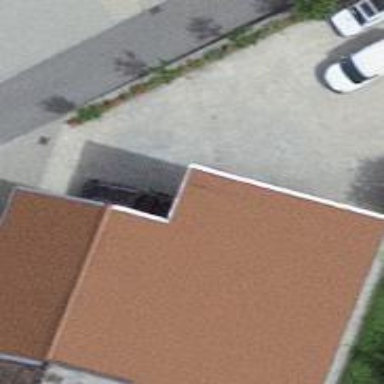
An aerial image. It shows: Café.